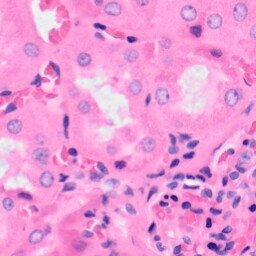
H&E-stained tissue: Kidney